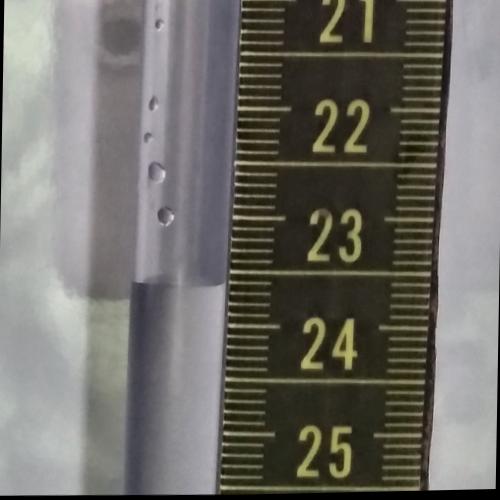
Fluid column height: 23.6 cm